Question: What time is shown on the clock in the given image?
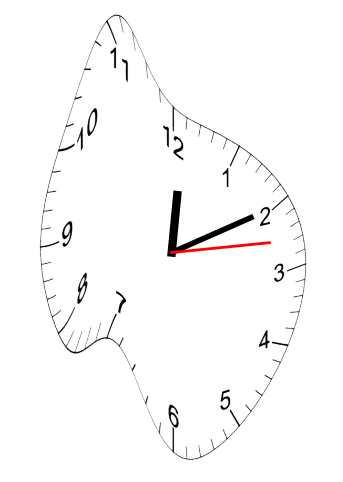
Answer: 12:10:13